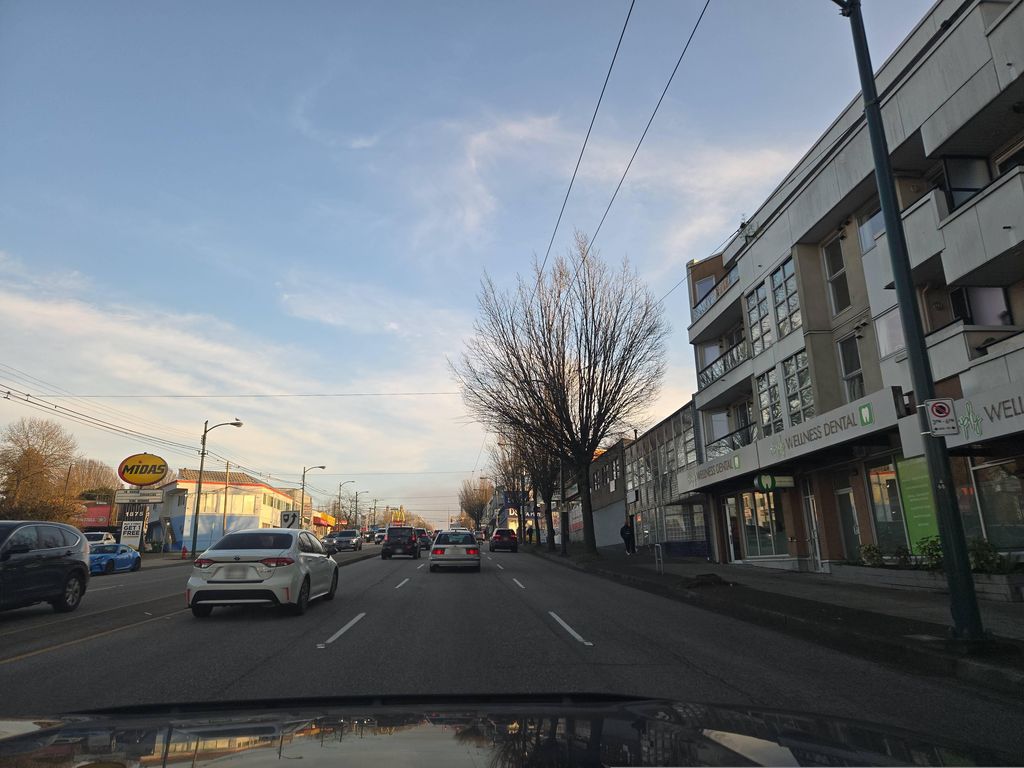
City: vancouver